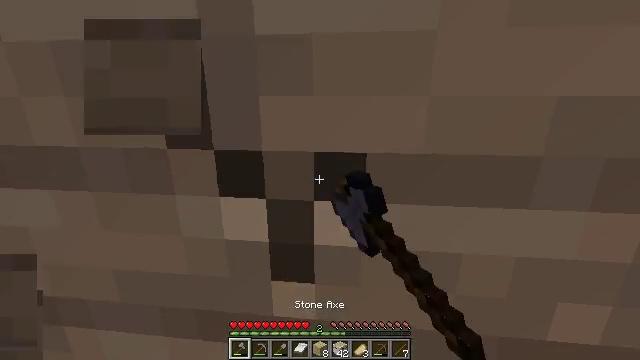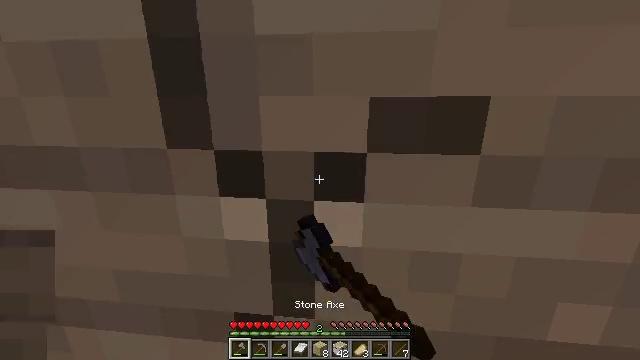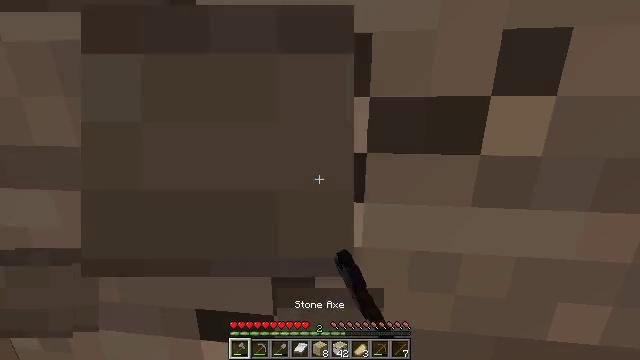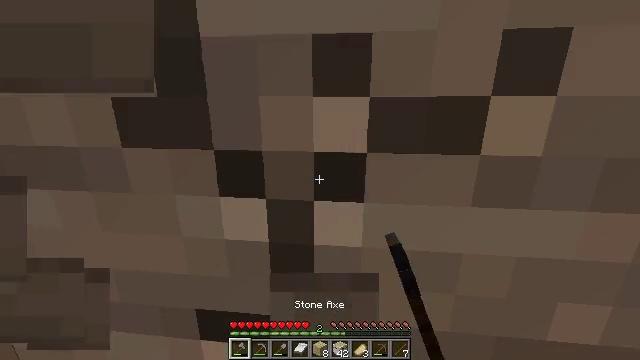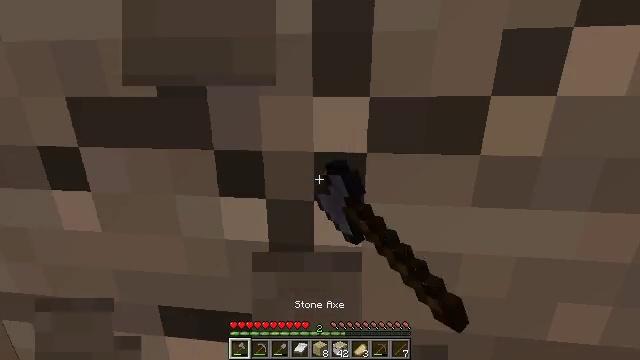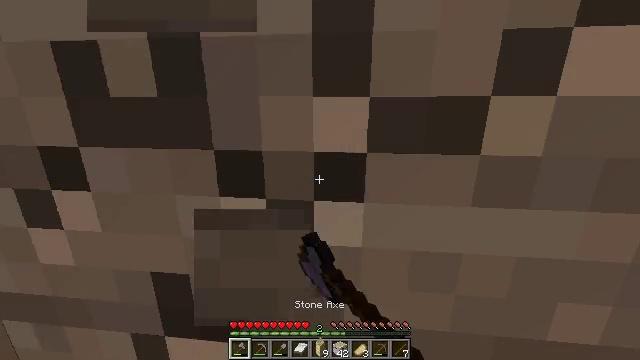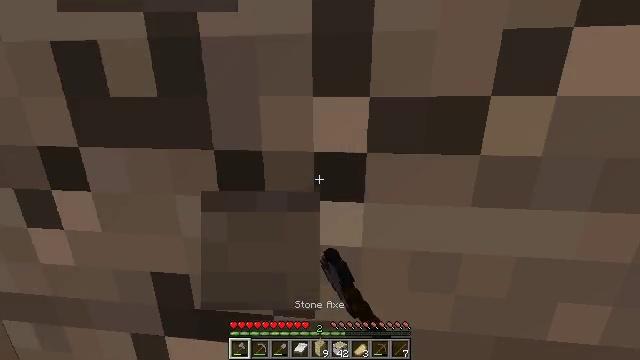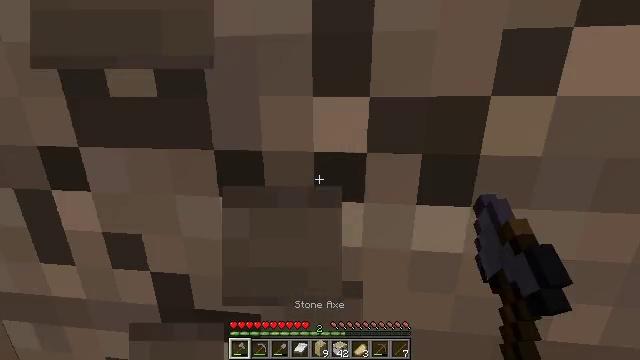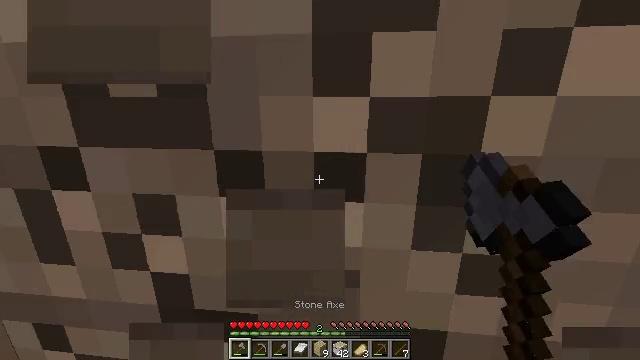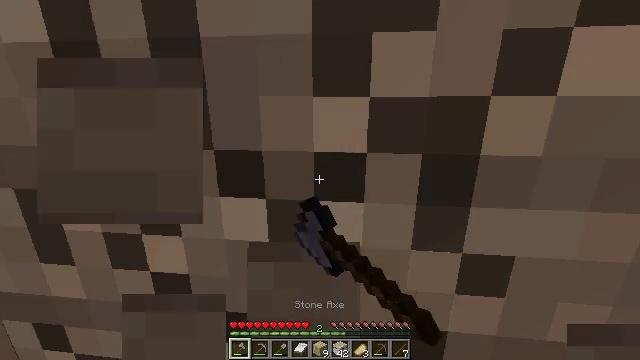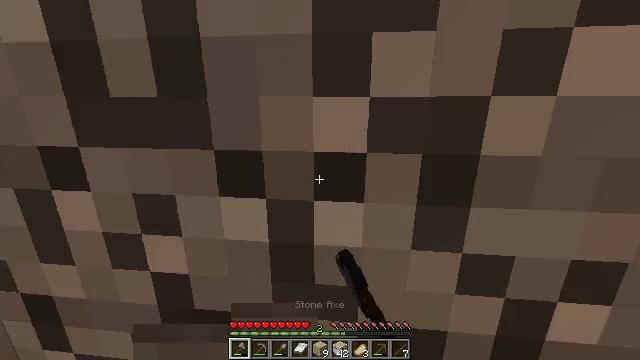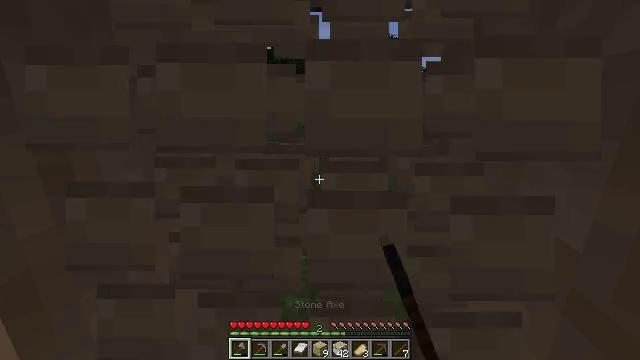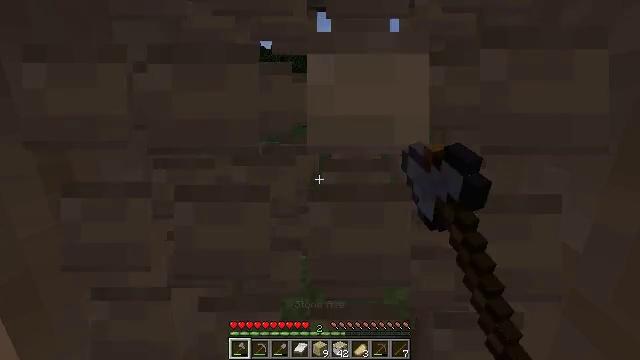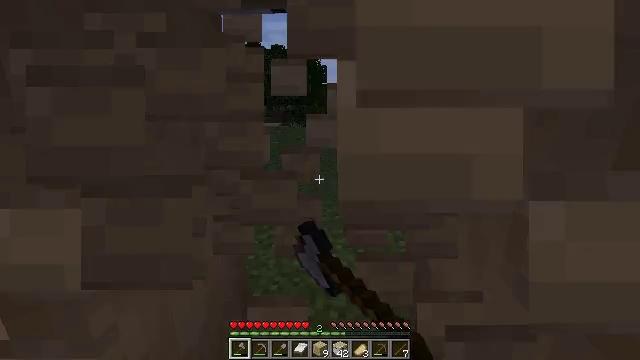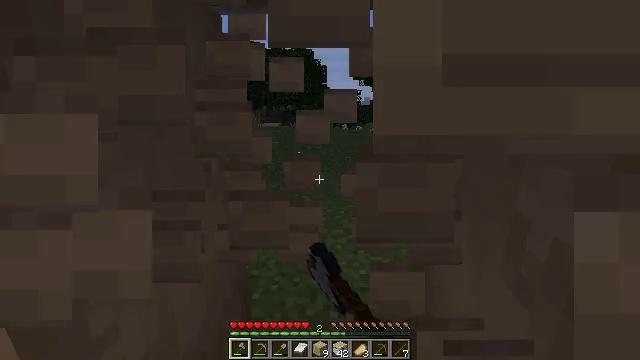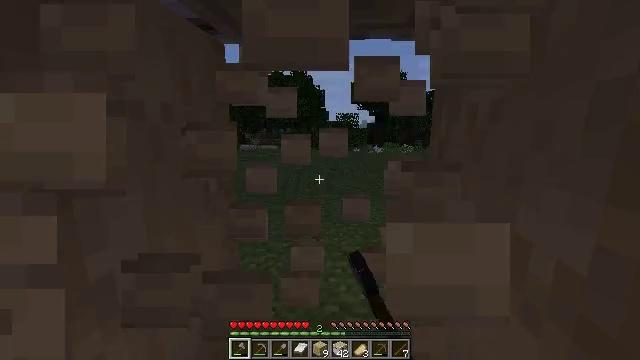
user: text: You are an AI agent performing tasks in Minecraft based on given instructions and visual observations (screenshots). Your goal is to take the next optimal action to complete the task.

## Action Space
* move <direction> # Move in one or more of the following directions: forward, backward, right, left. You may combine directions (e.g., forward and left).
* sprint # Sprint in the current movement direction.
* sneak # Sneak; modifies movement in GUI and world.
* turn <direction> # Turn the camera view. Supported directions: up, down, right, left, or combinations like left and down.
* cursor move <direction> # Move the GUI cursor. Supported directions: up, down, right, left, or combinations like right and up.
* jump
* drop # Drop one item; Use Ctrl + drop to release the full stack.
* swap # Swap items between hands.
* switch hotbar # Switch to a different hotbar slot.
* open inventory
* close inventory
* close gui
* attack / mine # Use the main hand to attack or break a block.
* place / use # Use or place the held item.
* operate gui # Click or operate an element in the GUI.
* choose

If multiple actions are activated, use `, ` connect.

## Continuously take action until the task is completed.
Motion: motion action
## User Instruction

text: Mine the birch planks.
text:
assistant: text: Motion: attack / mine
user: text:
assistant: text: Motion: attack / mine
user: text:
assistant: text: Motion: attack / mine
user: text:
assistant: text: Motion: attack / mine
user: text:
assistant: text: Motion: attack / mine
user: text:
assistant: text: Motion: attack / mine
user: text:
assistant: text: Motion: attack / mine
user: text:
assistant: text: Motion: attack / mine
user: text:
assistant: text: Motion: attack / mine
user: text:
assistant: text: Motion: attack / mine
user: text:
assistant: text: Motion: attack / mine
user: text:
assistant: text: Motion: attack / mine
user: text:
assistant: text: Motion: attack / mine
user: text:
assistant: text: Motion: attack / mine
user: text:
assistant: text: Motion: turn up, attack / mine
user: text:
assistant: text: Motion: no_op